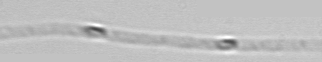
Label: Leptocylindrus